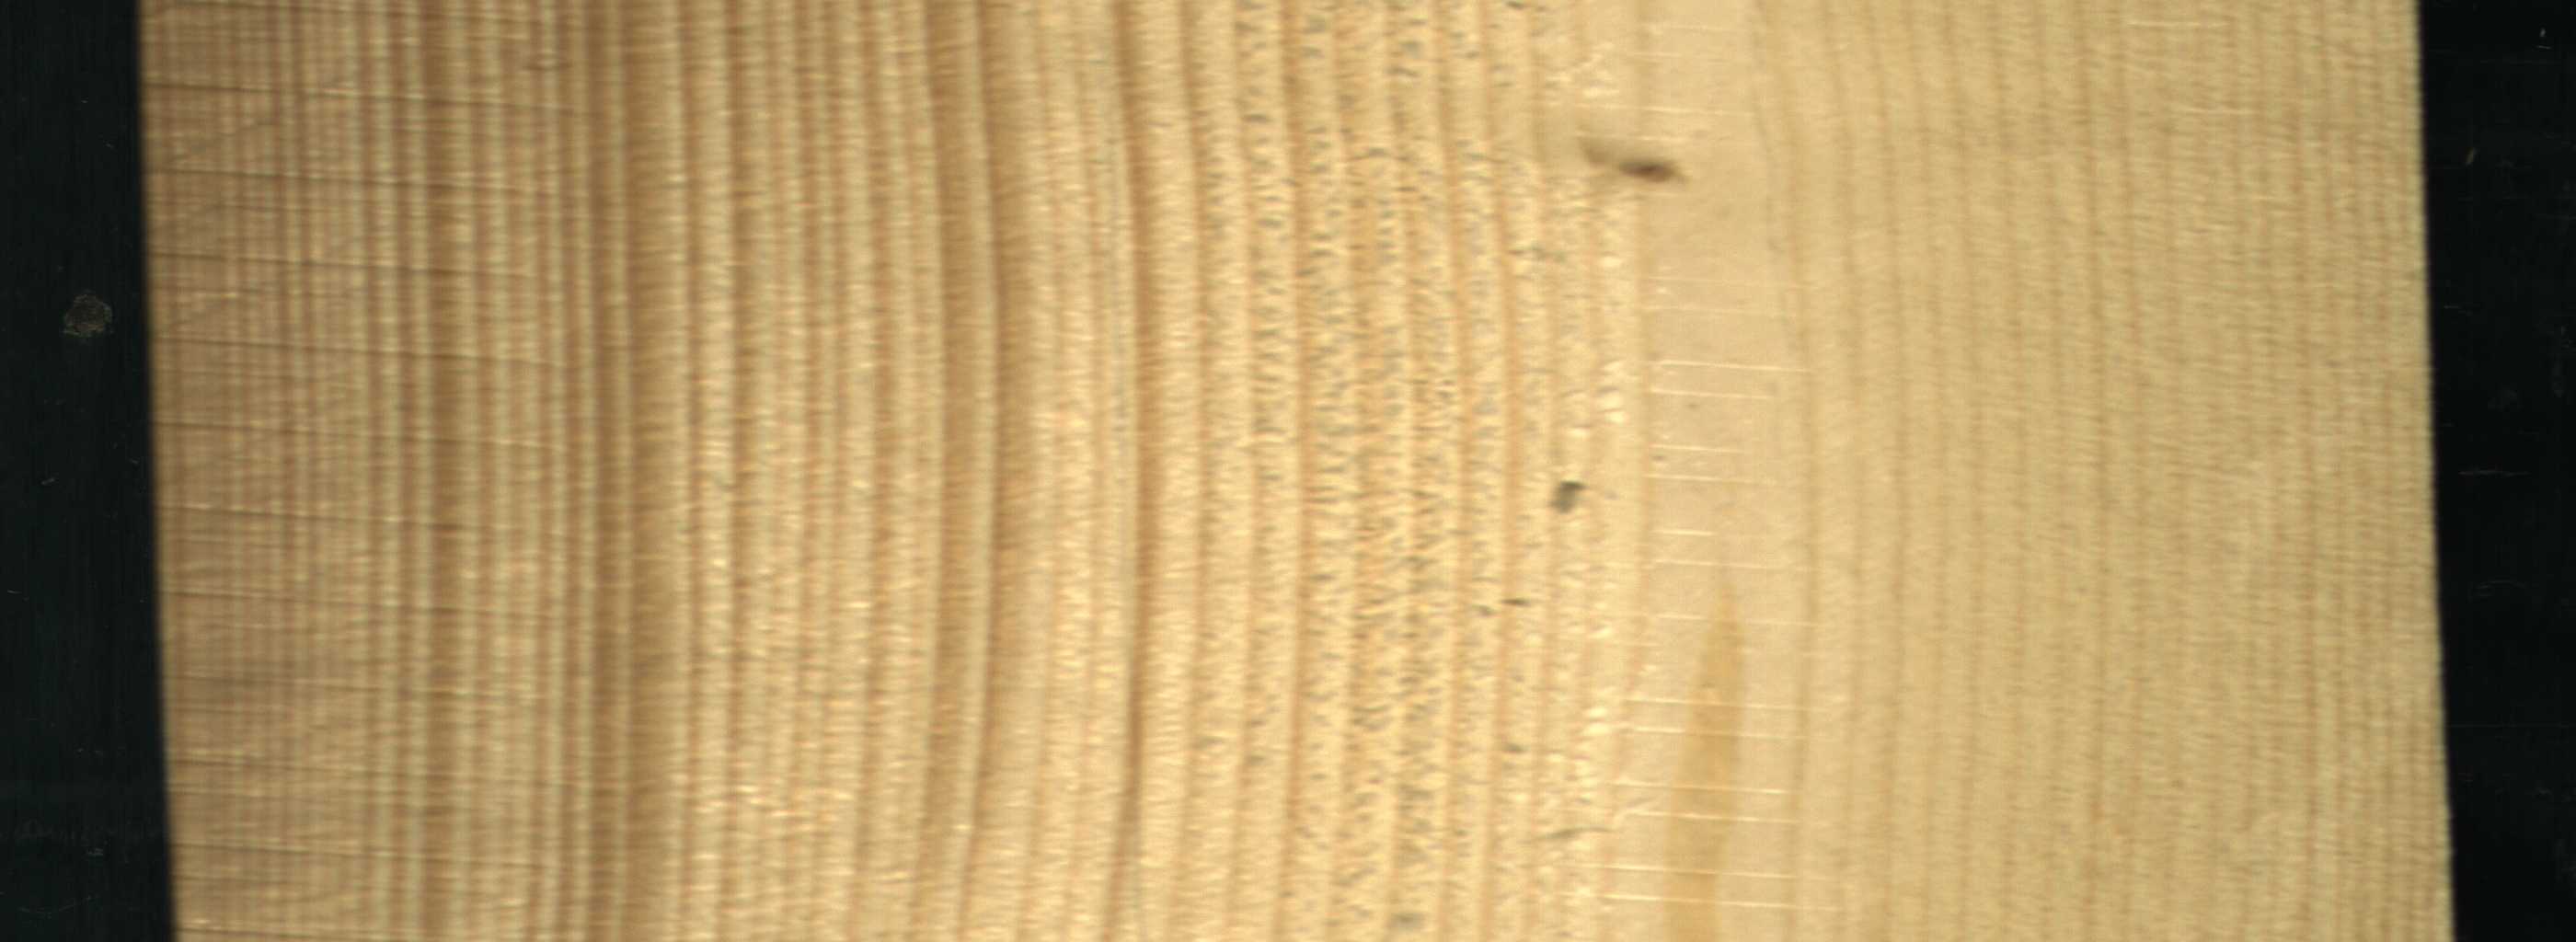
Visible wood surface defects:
Live_Knot